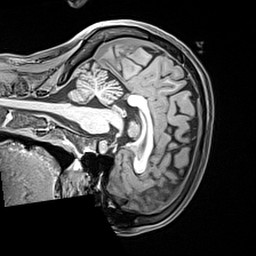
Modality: T1w
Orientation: sagittal
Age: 34
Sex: female
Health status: healthy
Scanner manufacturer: siemens
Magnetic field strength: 3 T
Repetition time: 2.4 s
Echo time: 0.00217 s